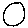
Label: circle